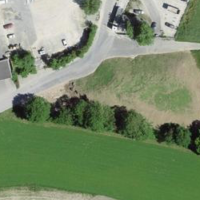
EUNIS habitat code: 56
Species observed at this site:
Emberiza citrinella